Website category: phone
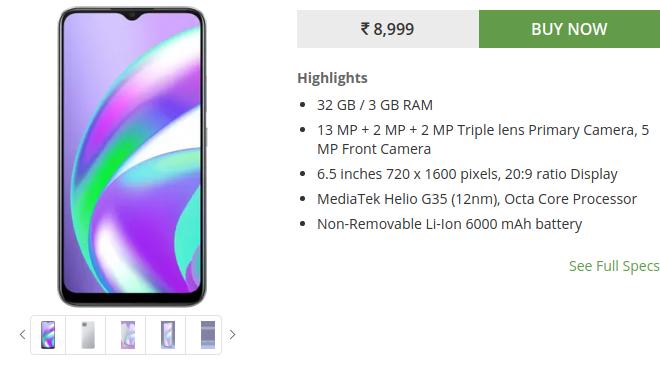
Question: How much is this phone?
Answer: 8,999

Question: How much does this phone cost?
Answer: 8,999

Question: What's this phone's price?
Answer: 8,999

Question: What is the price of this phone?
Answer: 8,999

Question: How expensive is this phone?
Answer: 8,999

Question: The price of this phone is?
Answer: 8,999

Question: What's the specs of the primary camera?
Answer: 13 MP + 2 MP + 2 MP Triple lens Primary Camera

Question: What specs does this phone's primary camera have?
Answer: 13 MP + 2 MP + 2 MP Triple lens Primary Camera

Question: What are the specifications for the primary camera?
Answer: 13 MP + 2 MP + 2 MP Triple lens Primary Camera

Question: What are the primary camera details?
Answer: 13 MP + 2 MP + 2 MP Triple lens Primary Camera

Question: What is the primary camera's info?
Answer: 13 MP + 2 MP + 2 MP Triple lens Primary Camera

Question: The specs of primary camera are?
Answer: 13 MP + 2 MP + 2 MP Triple lens Primary Camera

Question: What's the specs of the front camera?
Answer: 5 MP Front Camera

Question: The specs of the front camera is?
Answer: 5 MP Front Camera

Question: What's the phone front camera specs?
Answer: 5 MP Front Camera

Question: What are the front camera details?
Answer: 5 MP Front Camera

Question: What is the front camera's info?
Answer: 5 MP Front Camera

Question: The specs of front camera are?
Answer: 5 MP Front Camera

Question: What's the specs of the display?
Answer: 6.5 inches 720 x 1600 pixels, 20:9 ratio Display

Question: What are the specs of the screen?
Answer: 6.5 inches 720 x 1600 pixels, 20:9 ratio Display

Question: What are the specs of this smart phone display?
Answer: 6.5 inches 720 x 1600 pixels, 20:9 ratio Display

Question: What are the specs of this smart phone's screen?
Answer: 6.5 inches 720 x 1600 pixels, 20:9 ratio Display

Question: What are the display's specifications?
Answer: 6.5 inches 720 x 1600 pixels, 20:9 ratio Display

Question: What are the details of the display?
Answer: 6.5 inches 720 x 1600 pixels, 20:9 ratio Display

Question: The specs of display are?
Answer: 6.5 inches 720 x 1600 pixels, 20:9 ratio Display

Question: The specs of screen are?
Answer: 6.5 inches 720 x 1600 pixels, 20:9 ratio Display

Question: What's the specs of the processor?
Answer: MediaTek Helio G35 (12nm), Octa Core Processor

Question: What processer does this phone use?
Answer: MediaTek Helio G35 (12nm), Octa Core Processor

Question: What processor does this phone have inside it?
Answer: MediaTek Helio G35 (12nm), Octa Core Processor

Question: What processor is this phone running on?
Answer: MediaTek Helio G35 (12nm), Octa Core Processor

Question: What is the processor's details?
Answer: MediaTek Helio G35 (12nm), Octa Core Processor

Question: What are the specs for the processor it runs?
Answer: MediaTek Helio G35 (12nm), Octa Core Processor

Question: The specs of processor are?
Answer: MediaTek Helio G35 (12nm), Octa Core Processor

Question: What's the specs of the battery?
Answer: Non-Removable Li-Ion 6000 mAh battery

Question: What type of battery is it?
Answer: Non-Removable Li-Ion 6000 mAh battery

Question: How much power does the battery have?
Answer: Non-Removable Li-Ion 6000 mAh battery

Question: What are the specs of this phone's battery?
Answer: Non-Removable Li-Ion 6000 mAh battery

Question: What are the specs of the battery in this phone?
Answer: Non-Removable Li-Ion 6000 mAh battery

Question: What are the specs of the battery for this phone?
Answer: Non-Removable Li-Ion 6000 mAh battery

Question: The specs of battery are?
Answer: Non-Removable Li-Ion 6000 mAh battery